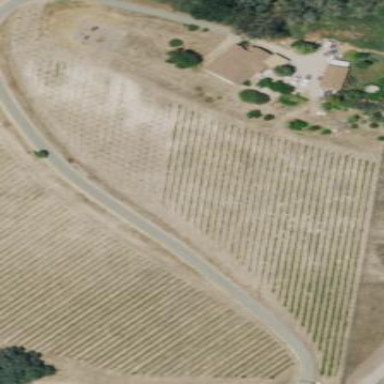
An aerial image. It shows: Vineyard where grapes are grown.